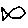
Label: fish